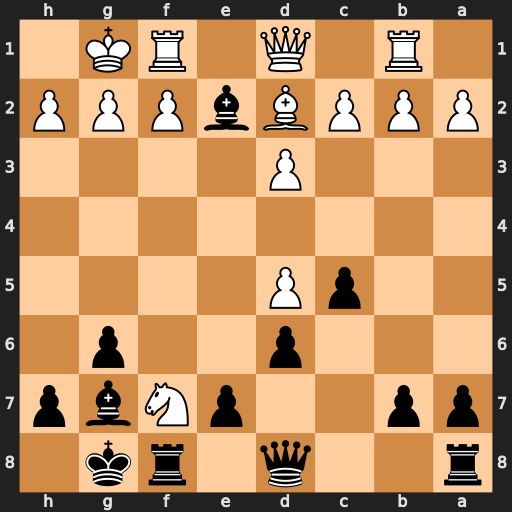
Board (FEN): r2q1rk1/pp2pNbp/3p2p1/2pP4/8/3P4/PPPBbPPP/1R1Q1RK1
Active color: b
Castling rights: -
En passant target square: -
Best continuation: Bxd1 Nxd8 Bxc2